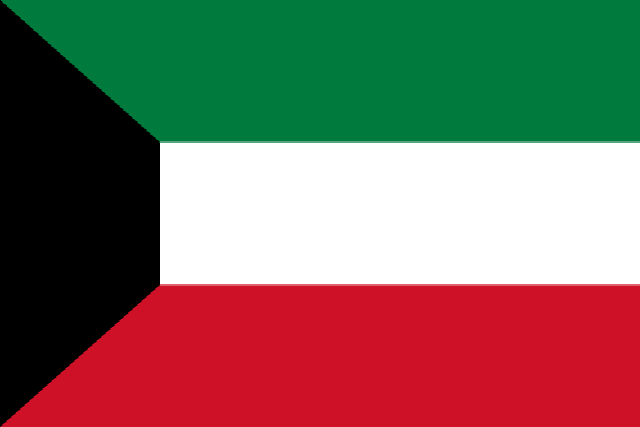
Country: Kuwait
Country code: kw